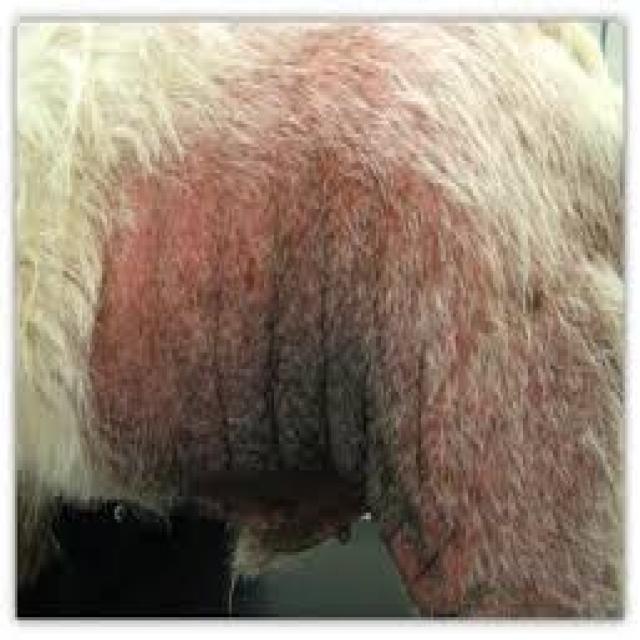
Canine fungal skin infection — characterized by alopecia, scaling, crusting, and circular lesions. Common agents include Malassezia and Candida species.